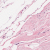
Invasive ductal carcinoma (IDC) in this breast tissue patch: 0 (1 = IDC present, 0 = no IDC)